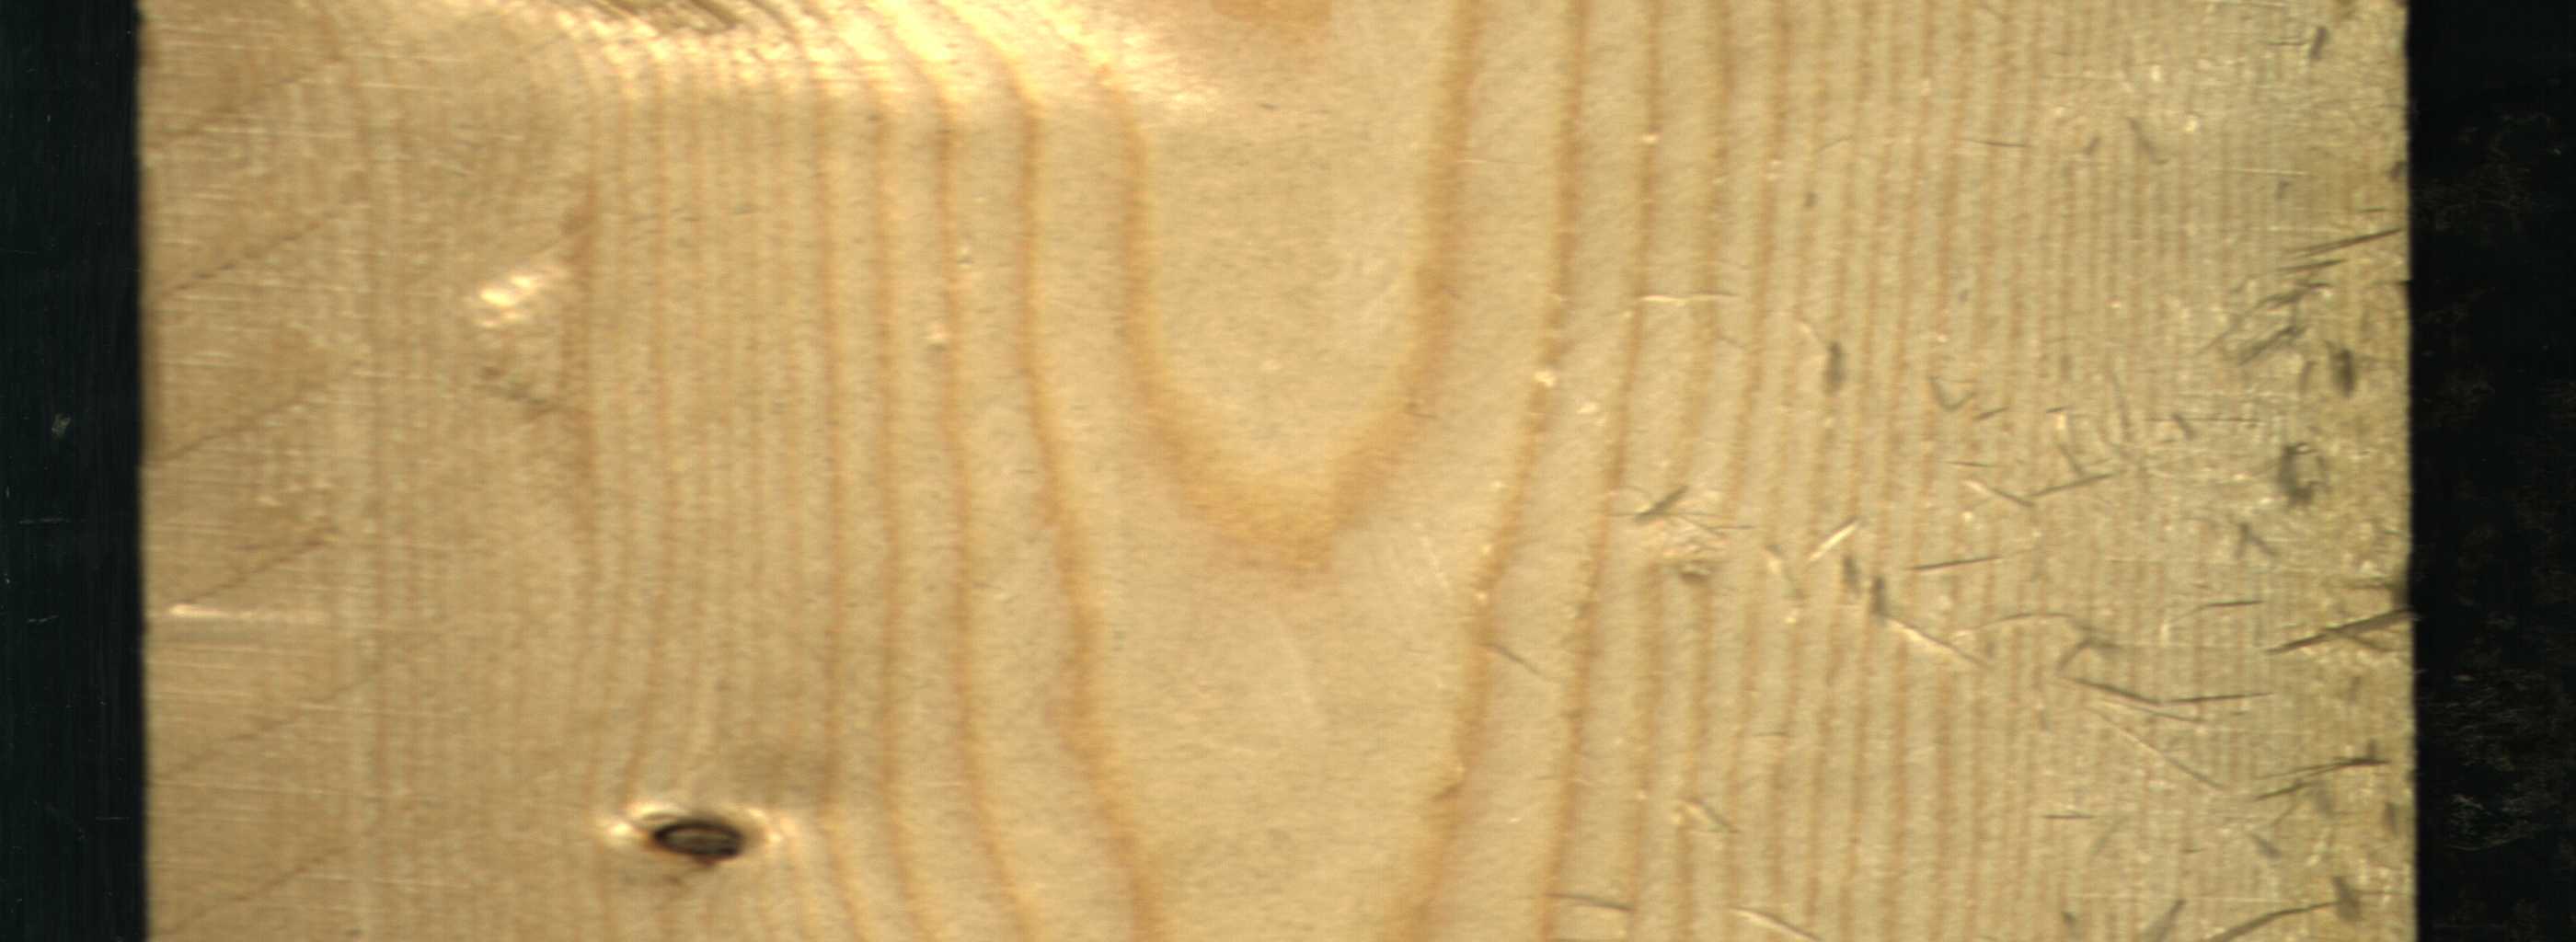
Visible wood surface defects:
Dead_Knot